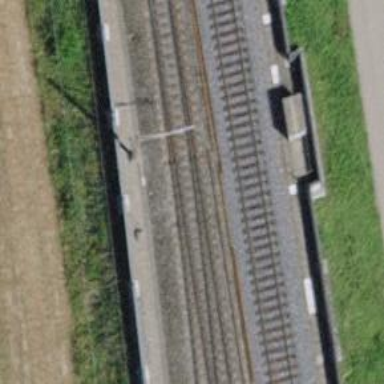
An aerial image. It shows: Railway switch.